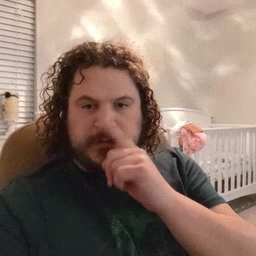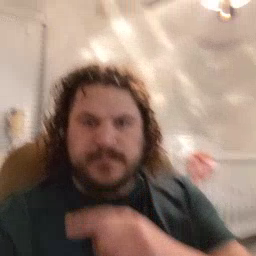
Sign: pretend